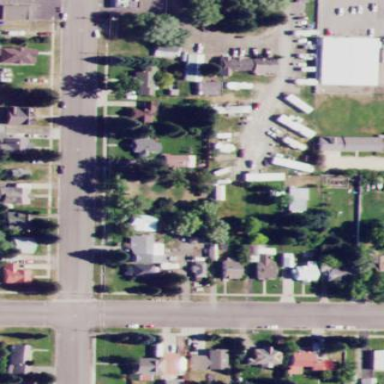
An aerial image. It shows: Residential area known as trailer park.